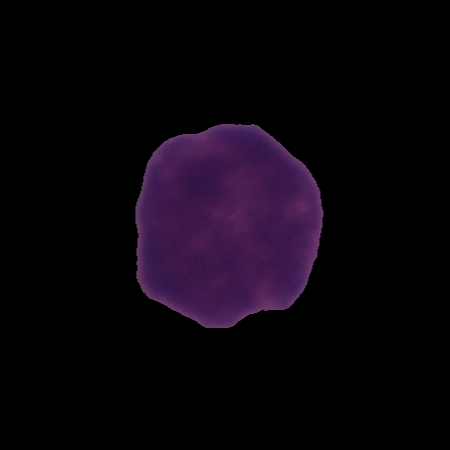
Label: healthy